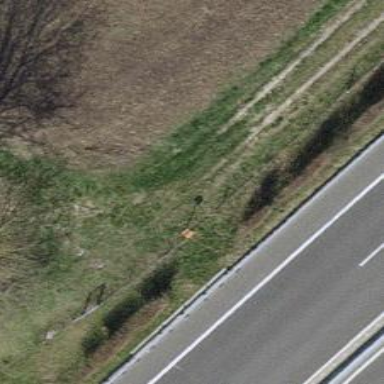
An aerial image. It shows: Pipeline marker.